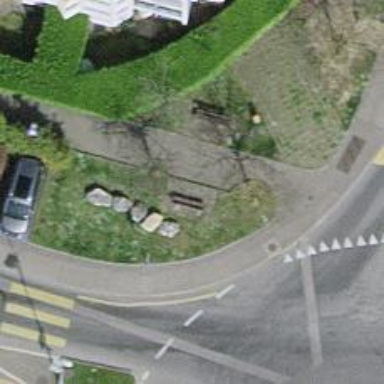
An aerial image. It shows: Bench for seating.